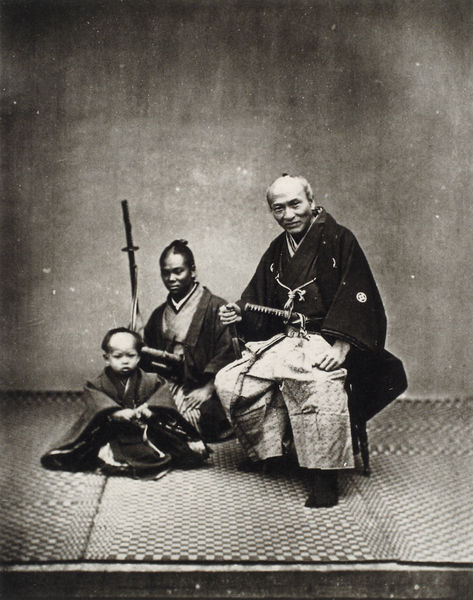
Titel: Samurai (Drei Generationen)
Künstler: Ueno Hikoma
Institution: Köln, Agfa Photohistorama
Schlagwörter: kämpfer, mann, umhang, sitzen, frau, frisur, männer, nase, schwarz, stirn, weiss, hochformat, muster, teppich, alt, wand, band, kleidung, boden, mantel, sitzend, drei, familie, kind, mutter, mittelscheitel, stab, hocker, glatze, sitzt, foto, karos, schwarzweiss, schwert, schwerter, asiatisch, chinesisch, matten, samurai, mongolei, mongolen, asiaten, asiat